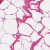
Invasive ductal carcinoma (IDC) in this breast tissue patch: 0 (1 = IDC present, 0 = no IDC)